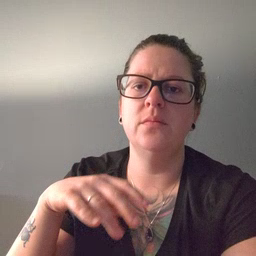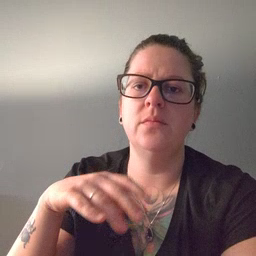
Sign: cow